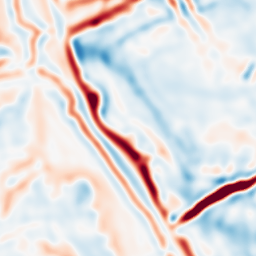
Category: multiscale
Decomposition family: log
Decomposition parameters: sigma: 5
Upsampling method: regularized
Upsampling parameters: scale: 4
lambda_reg: 0.01
Upsampling scale: 4